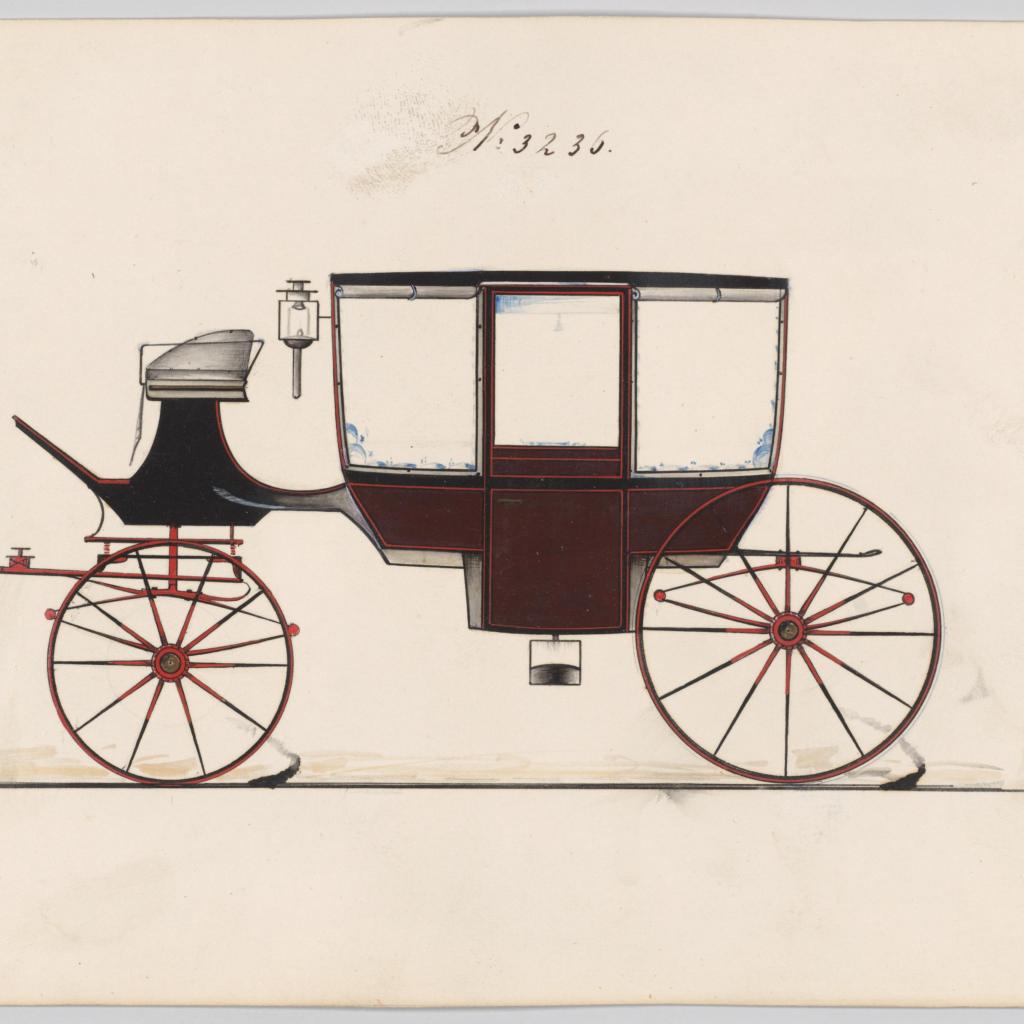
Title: Design for Curtain Quarter Coach, no. 3236
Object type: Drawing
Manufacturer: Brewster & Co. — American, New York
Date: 1876
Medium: Pen and black ink, watercolor and gouache with gum Arabic
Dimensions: sheet: 6 7/16 x 9 1/4 in. (16.4 x 23.5 cm)
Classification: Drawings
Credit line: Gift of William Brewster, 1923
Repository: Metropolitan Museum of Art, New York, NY